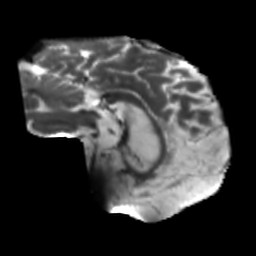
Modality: T2w
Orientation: sagittal
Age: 56
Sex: male
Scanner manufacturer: siemens
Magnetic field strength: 3 T
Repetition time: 5.47 s
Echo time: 0.0854 s